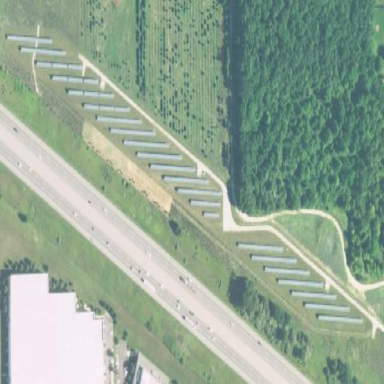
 consisting of solar photovoltaic panels."